Field crop: maize
Growth stage: 2
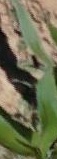
Species: maize